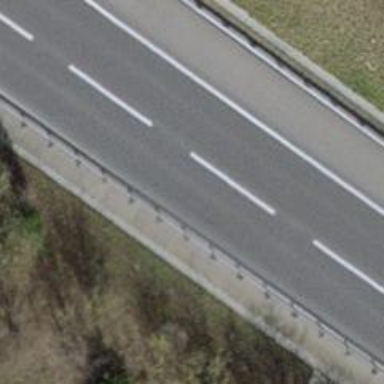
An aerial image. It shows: Motorway link.